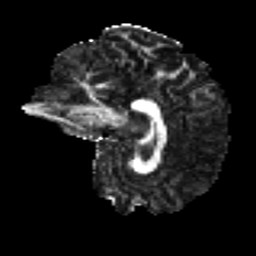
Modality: FA
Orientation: sagittal
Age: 36
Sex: male
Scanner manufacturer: ge
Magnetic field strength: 3 T
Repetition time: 7.8 s
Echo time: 0.0606 s